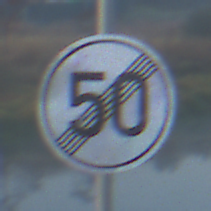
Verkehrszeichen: EndeGeschwindigkeit50
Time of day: Dawn
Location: Outdoor (Nature)
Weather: Clear
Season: NotSpecified
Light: Natural